Question: '.nivo-controlNav' does center itself inside the slider, but i can't get to center '.nivo-controlNav span' inside '.nivo-controlNav'.

'''
.nivo-controlNav {
margin: 0 auto;
text-align: center;
width: 200px;
}
.nivo-controlNav span {
text-align: center;
}
.nivo-controlNav a {
display: block;
float: left;
width: 22px;
height: 22px;
background: url(images/bullets.png) no-repeat;
text-indent: -9999px;
border: 0;
margin-right: 3px;
margin: 0 auto;
}
.nivo-controlNav a.active {
background-position: 0 -22px;
}
.nivo-directionNav a {
display: block;
width: 30px;
height: 30px;
background: url(images/arrows.png) no-repeat;
text-indent: -9999px;
border: 0;
}
a.nivo-nextNav {
background-position: -30px 0;
right: 15px;
}
a.nivo-prevNav {
left: 15px;
}
.nivo-caption {
text-shadow:none;
font-family: Helvetica, Arial, sans-serif;
}
.nivo-caption a {
color:#efe9d1;
text-decoration:underline;
}
.shadow-top {
height: 10px;
background: -webkit-gradient(linear, 0 0, 0 bottom, from(#111), to(#333));
background: -moz-linear-gradient(#111, #333);
-pie-background: linear-gradient(#111, #333);
}
.shadow-bottom {
height: 10px;
background: -webkit-gradient(linear, 0 0, 0 bottom, from(#333), to(#111));
background: -moz-linear-gradient(#333, #111);
-pie-background: linear-gradient(#333, #111);
}
.shadow-slider {
margin: 0 auto;
overflow: hidden;
width: 940px;
height: 10px;
background: -webkit-gradient(linear, 0 0, 0 bottom, from(#999), to(#FFF));
background: -moz-linear-gradient(#999, #DDD);
-pie-background: linear-gradient(#222, #000);
}
#slider img {
float: left;
width: 958px;
height: 458px;
}
'''
(I managed to center the div, but now '.nivo-controlNav a' loses its width and height because is not floating left).
How to solve this?
'''
#slider-wrapper {
float: left;
height: 500px;
}
#slider {
float: left;
border: 1px solid #DDD;
position:relative;
background:url(images/loading.gif) no-repeat 50% 50%;
}
#slider img {
position:absolute;
top: 0px;
left: 0px;
display: none;
}
.nivo-controlNav {
margin: 480px auto 0;
overflow: hidden;
text-align: center;
width: 200px;
}
.nivo-controlNav span {
}
.nivo-controlNav a {
width: 22px;
height: 22px;
background: url(images/bullets.png) no-repeat;
text-indent: -9999px;
border: 0;
margin-right: 3px;
}
.nivo-controlNav a.active {
background-position: 0 -22px;
}
.nivo-directionNav a {
display: block;
width: 30px;
height: 30px;
background: url(images/arrows.png) no-repeat;
text-indent: -9999px;
border: 0;
}
a.nivo-nextNav {
background-position: -30px 0;
right: 15px;
}
a.nivo-prevNav {
left: 15px;
}
.nivo-caption {
text-shadow:none;
font-family: Helvetica, Arial, sans-serif;
}
.nivo-caption a {
color:#efe9d1;
text-decoration:underline;
}
'''
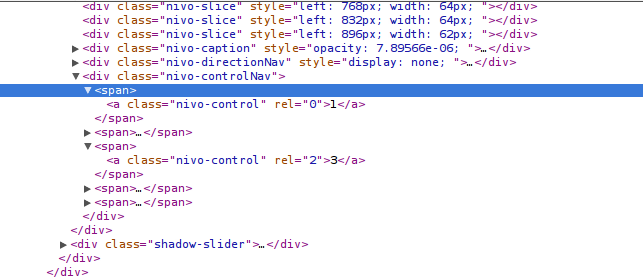
Answer: I think you can achieve that by just using:
'''
.nivo-controlNav span {
display: inline-block;
}
'''
I would also remove the 'float:left' from the link as that can cause problems. You do need 'display:block' on the link in order to be able to give it a width.